Question: i keep hitting this error today and I already download the plyr from github but it still doesn't work. I restarted R-studio even my PC after installing plyr..

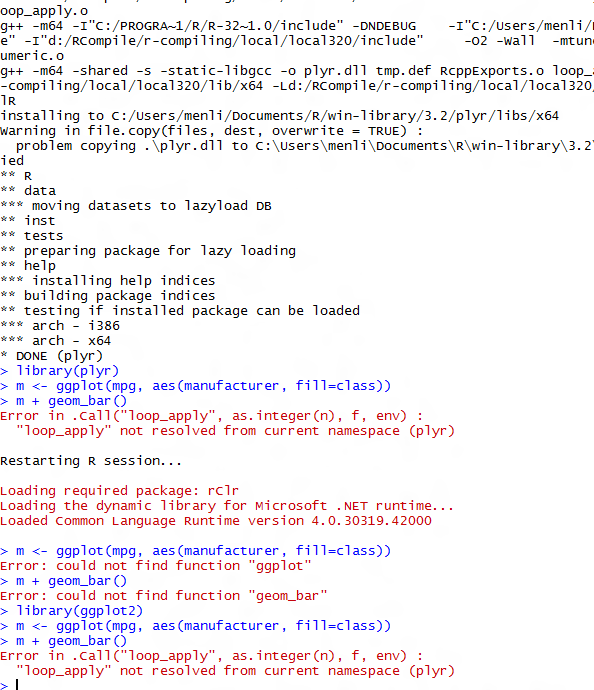
Answer: It appears the problem may be due to a change made to the way R resolves references to external DLLs, as mentioned halfway through the thread <URL>.
Adding the parameter to the function call on line 12 of in the source (clone from github), and then installing the package from that source () seems to fix it.